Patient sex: F
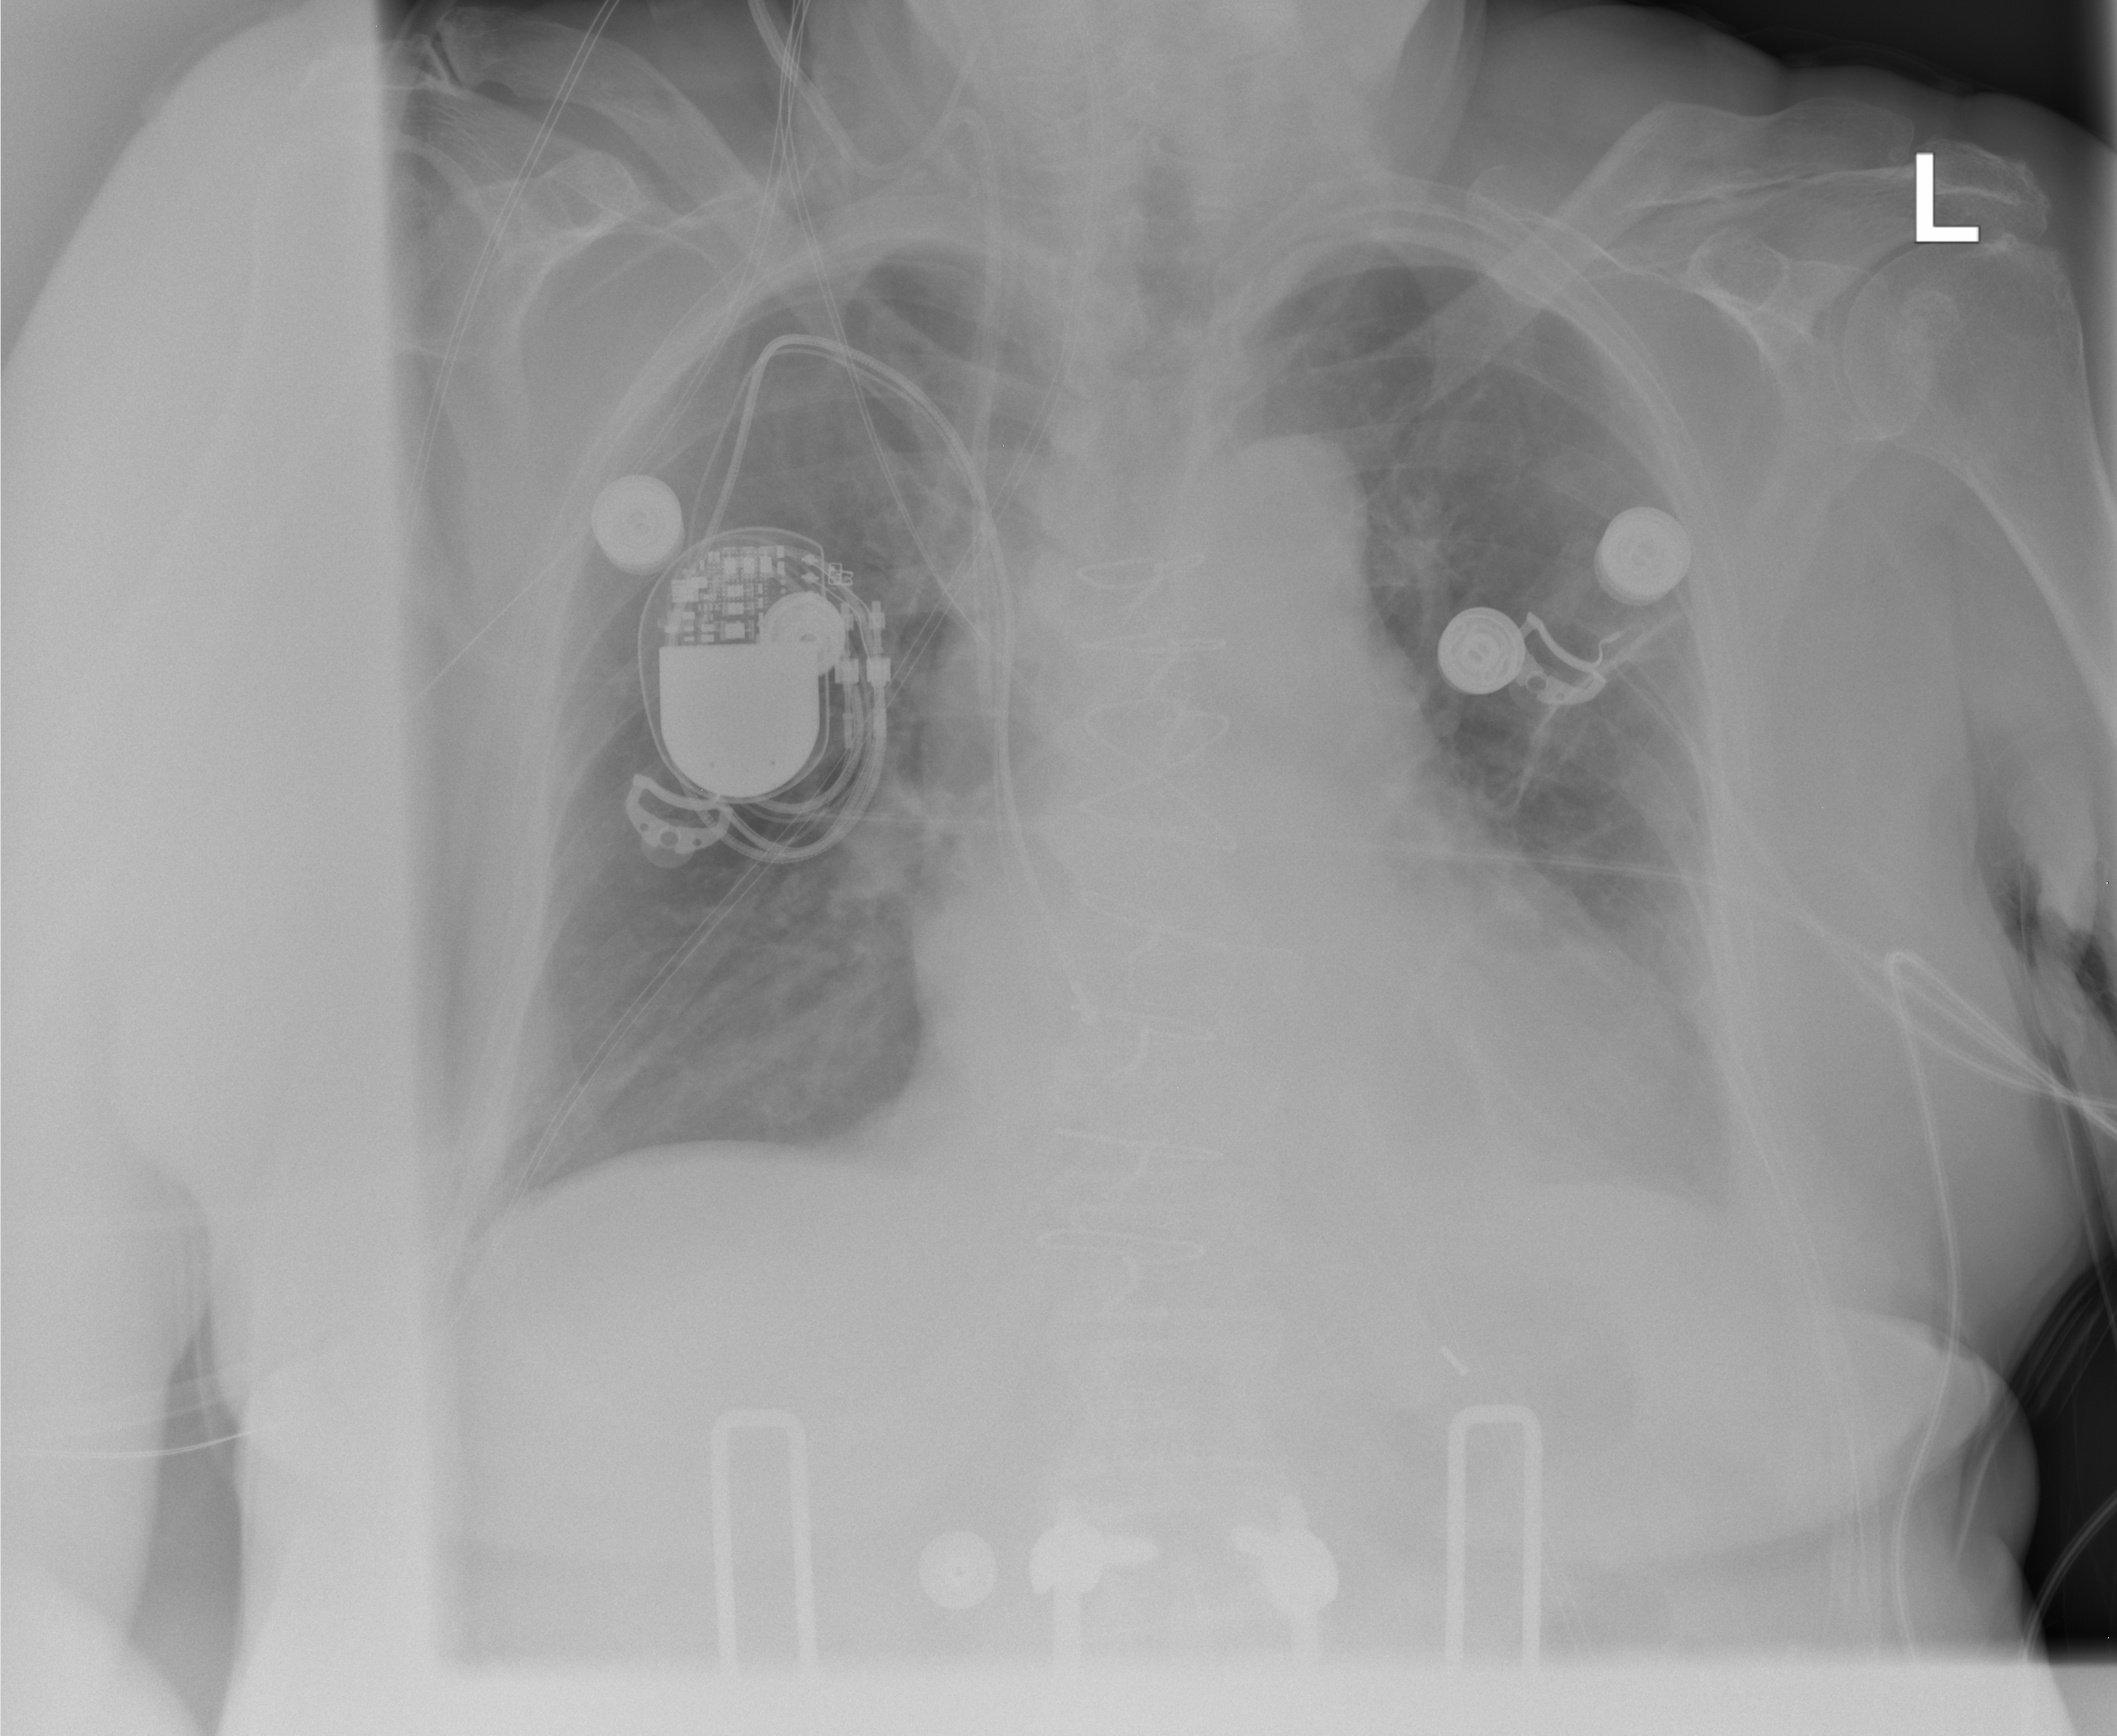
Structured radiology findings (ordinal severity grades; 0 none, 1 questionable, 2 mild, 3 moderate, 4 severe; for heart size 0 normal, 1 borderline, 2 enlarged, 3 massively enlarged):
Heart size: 2
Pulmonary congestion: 2
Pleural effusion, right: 0
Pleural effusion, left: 1
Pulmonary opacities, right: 0
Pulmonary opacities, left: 0
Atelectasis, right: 1
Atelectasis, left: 2